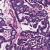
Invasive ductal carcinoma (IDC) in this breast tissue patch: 1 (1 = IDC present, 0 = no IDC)